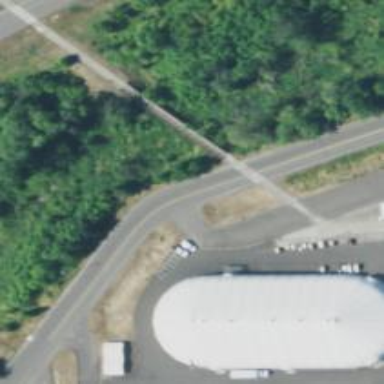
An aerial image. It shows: Unclassified road with sidewalk on the left.